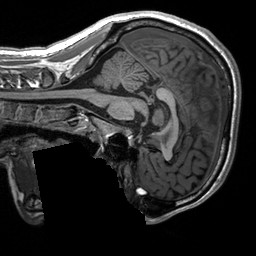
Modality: T1w
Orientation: sagittal
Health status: healthy
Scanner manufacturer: siemens
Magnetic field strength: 3 T
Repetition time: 2.3 s
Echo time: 0.00207 s